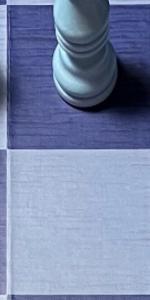
Label: Empty